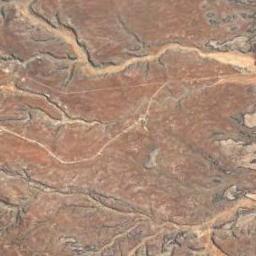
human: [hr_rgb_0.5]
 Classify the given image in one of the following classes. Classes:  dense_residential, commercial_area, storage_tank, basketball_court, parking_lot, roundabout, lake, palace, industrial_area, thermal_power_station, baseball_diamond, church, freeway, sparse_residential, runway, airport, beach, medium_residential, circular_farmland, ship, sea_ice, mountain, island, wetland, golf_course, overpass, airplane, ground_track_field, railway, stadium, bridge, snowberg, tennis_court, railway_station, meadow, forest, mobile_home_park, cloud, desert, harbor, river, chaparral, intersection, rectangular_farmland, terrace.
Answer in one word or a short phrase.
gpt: mountain